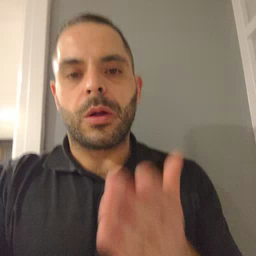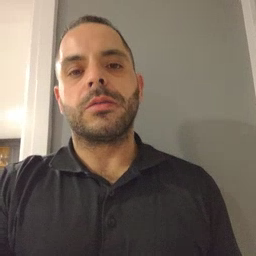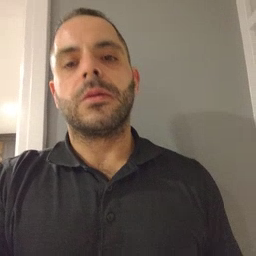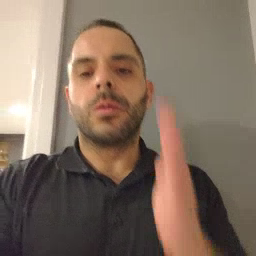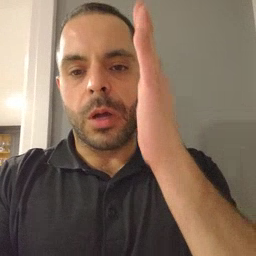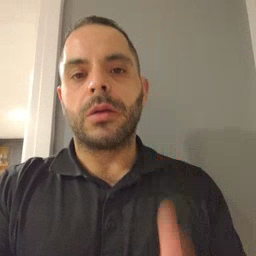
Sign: will